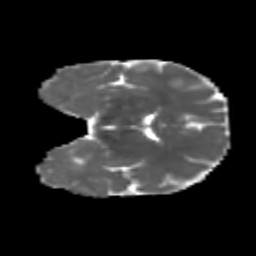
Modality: MD
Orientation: coronal
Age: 29
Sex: male
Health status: healthy